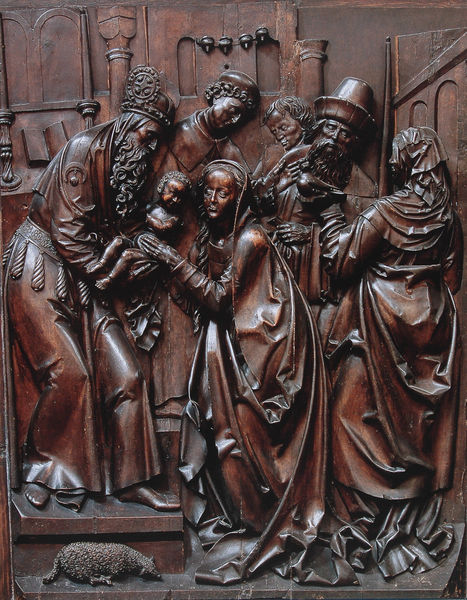
Titel: Hochaltar aus der Karmeliterkirche Maria Himmelfahrt in Nürnberg, rechter Flügel (Detail)
Künstler: Veit Stoß
Standort: Bamberg
Institution: Dom
Schlagwörter: gruppe, mann, frauen, menschen, stadt, braun, frau, hintergrund, holz, hut, hüte, männer, säule, säulen, tür, gebäude, gürtel, hund, schleier, tier, haube, zylinder, alt, bart, bärte, gesichter, wand, architektur, arme, falten, kleidung, sockel, vollbart, hände, häuser, kirche, gewand, haare, tücher, drei, gewänder, kind, mutter, gotik, krone, locken, renaissance, maus, fell, relief, taille, füße, italien, mauer, baby, treppe, könig, tafel, gestühl, kopftuch, detail, stufe, stufen, stil, bronze, faltenwurf, glatt, plastik, foto, fotografie, photographie, bögen, lamm, schaf, buch, barfuß, geben, plastisch, kupfer, altar, kapitell, schnitzerei, photo, portal, farbfoto, gotisch, christus, jesus, mittelalter, priester, könige, tempel, heilig, maria, madonna, guss, marie, glocken, schnitzwerk, gewandfalten, bauten, josef, joseph, baptisterium, lisene, jesuskind, gewände, jude, schöner stil, schnitzalatr, darbringung im tempel, jesus im tempel, beschneidung, heilige drei könige, balthasar, kaspar, melchior, jesusknabe, epiphanias, melschior, söulen, dax, bronzerelief, rabine, hoherpriester